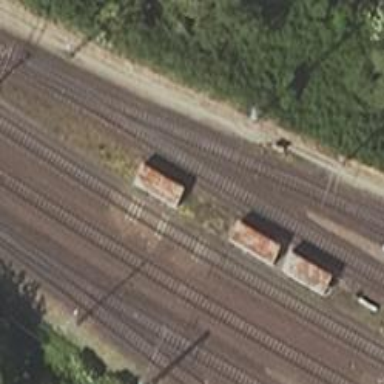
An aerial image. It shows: Railway switch.